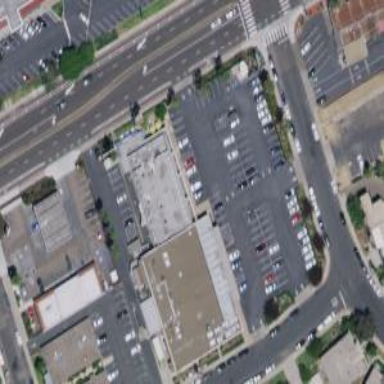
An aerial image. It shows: Commercial building.